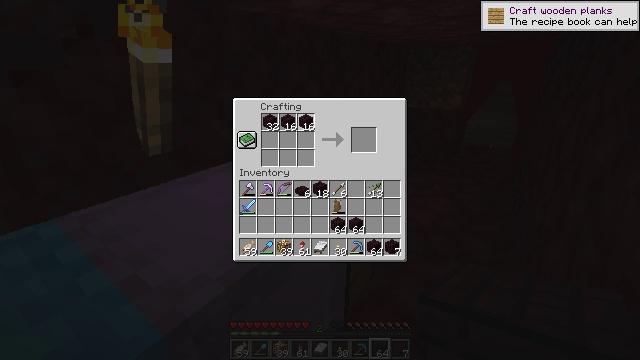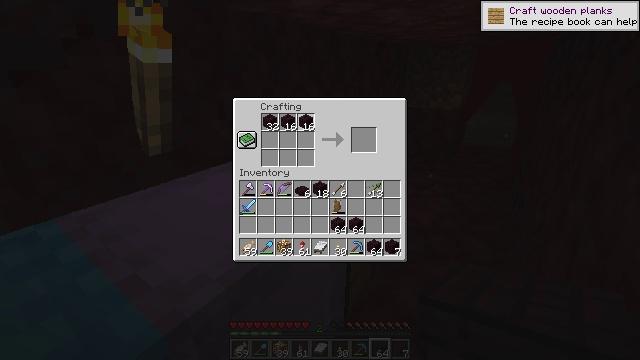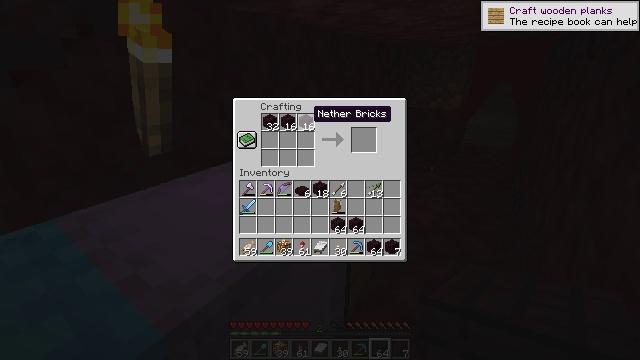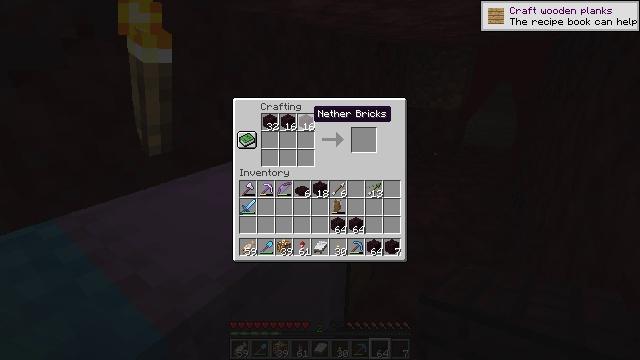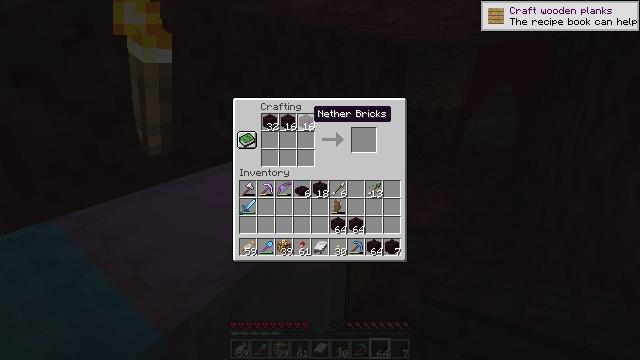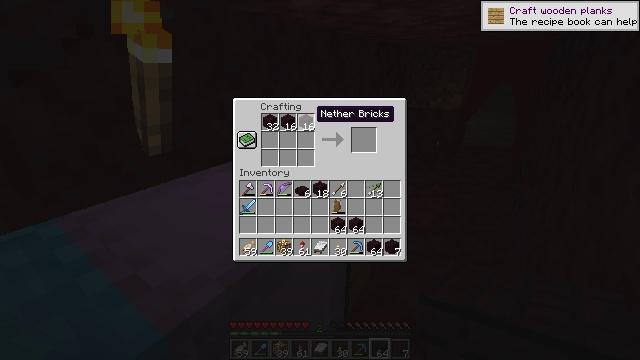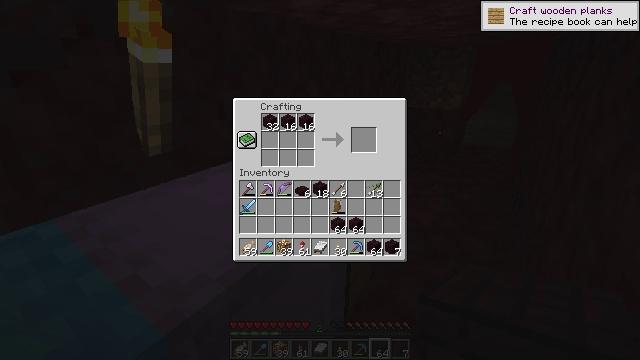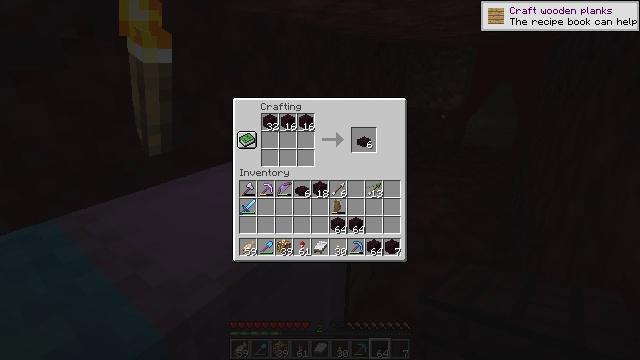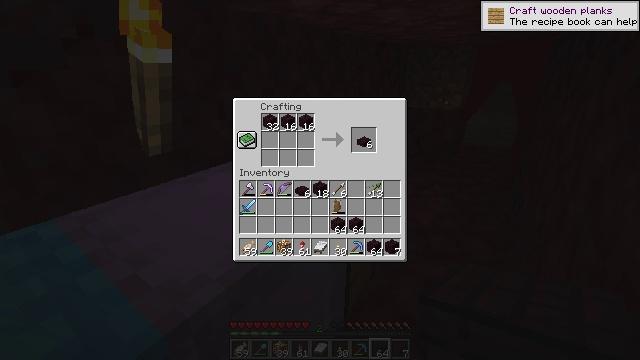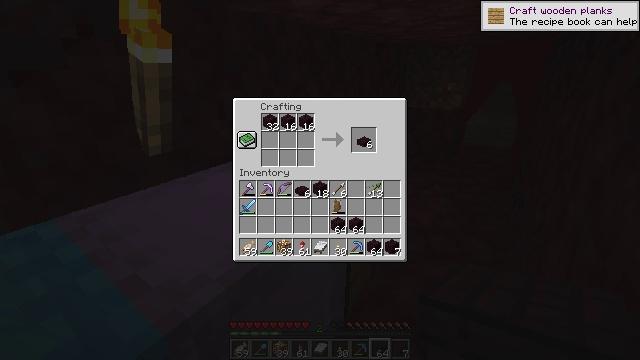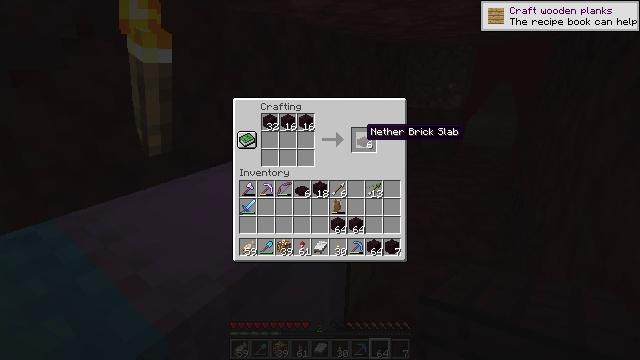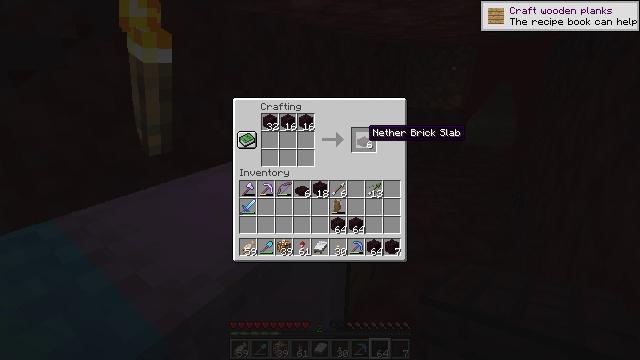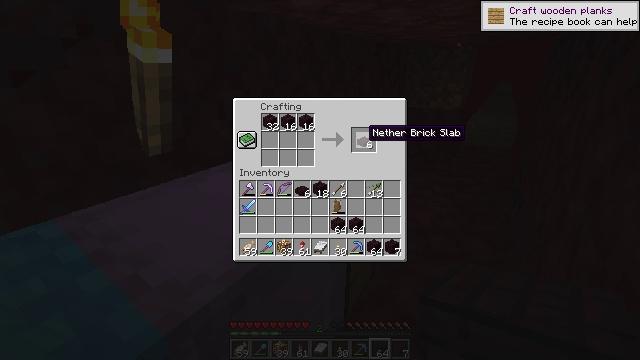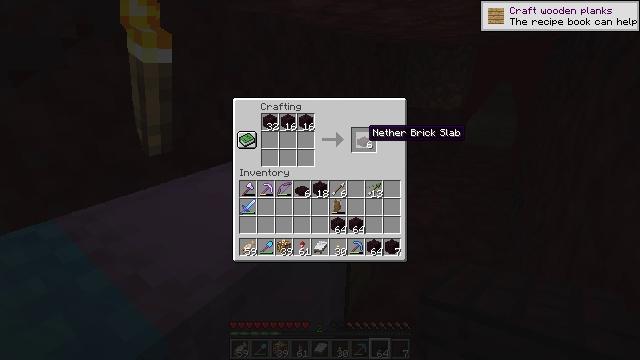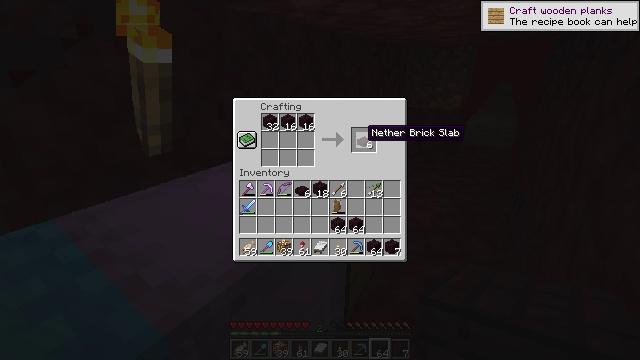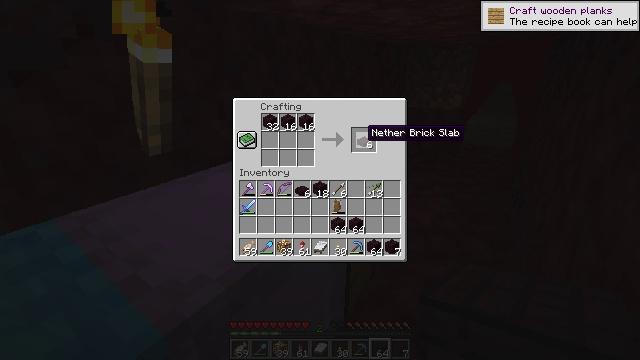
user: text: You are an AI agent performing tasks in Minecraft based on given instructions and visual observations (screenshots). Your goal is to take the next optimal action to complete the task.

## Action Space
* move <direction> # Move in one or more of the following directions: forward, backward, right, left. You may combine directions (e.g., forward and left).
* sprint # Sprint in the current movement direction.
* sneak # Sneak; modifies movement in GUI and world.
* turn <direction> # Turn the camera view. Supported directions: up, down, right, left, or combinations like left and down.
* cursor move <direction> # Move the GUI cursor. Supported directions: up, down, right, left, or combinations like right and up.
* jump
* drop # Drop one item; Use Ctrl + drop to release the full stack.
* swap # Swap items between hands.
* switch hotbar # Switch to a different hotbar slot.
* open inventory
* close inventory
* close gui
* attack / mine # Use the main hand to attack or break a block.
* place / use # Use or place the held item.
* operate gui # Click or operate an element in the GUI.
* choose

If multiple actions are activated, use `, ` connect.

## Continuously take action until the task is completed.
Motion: motion action
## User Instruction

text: Make a nether brick slab in the crafting table.
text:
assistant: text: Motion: operate gui
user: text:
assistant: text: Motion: no_op
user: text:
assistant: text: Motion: no_op
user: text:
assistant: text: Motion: no_op
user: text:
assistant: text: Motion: no_op
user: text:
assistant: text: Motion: cursor move right
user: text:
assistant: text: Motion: cursor move right
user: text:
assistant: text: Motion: sneak, cursor move right
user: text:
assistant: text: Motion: sneak
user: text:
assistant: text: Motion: sneak, cursor move right
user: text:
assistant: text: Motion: sneak
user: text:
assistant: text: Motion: sneak
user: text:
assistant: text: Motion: sneak
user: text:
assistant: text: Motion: sneak
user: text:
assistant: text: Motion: sneak
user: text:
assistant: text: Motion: sneak
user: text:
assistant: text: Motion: sneak, choose
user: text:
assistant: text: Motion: sneak, choose
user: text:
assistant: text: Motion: sneak, choose
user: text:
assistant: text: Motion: sneak
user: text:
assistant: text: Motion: sneak
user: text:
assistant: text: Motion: sneak